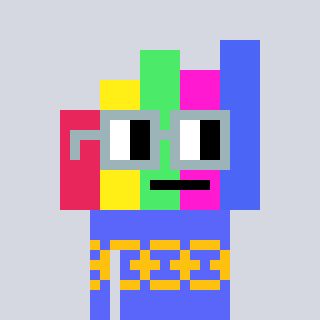
a pixel art character with square dark gray glasses, a bar chart-shaped head and a purple-colored body on a cool background